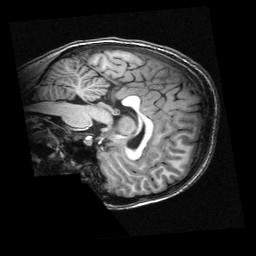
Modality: T1w
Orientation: sagittal
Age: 14
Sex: female
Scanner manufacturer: siemens
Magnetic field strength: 3 T
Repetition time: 2.3 s
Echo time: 0.00336 s